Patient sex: M
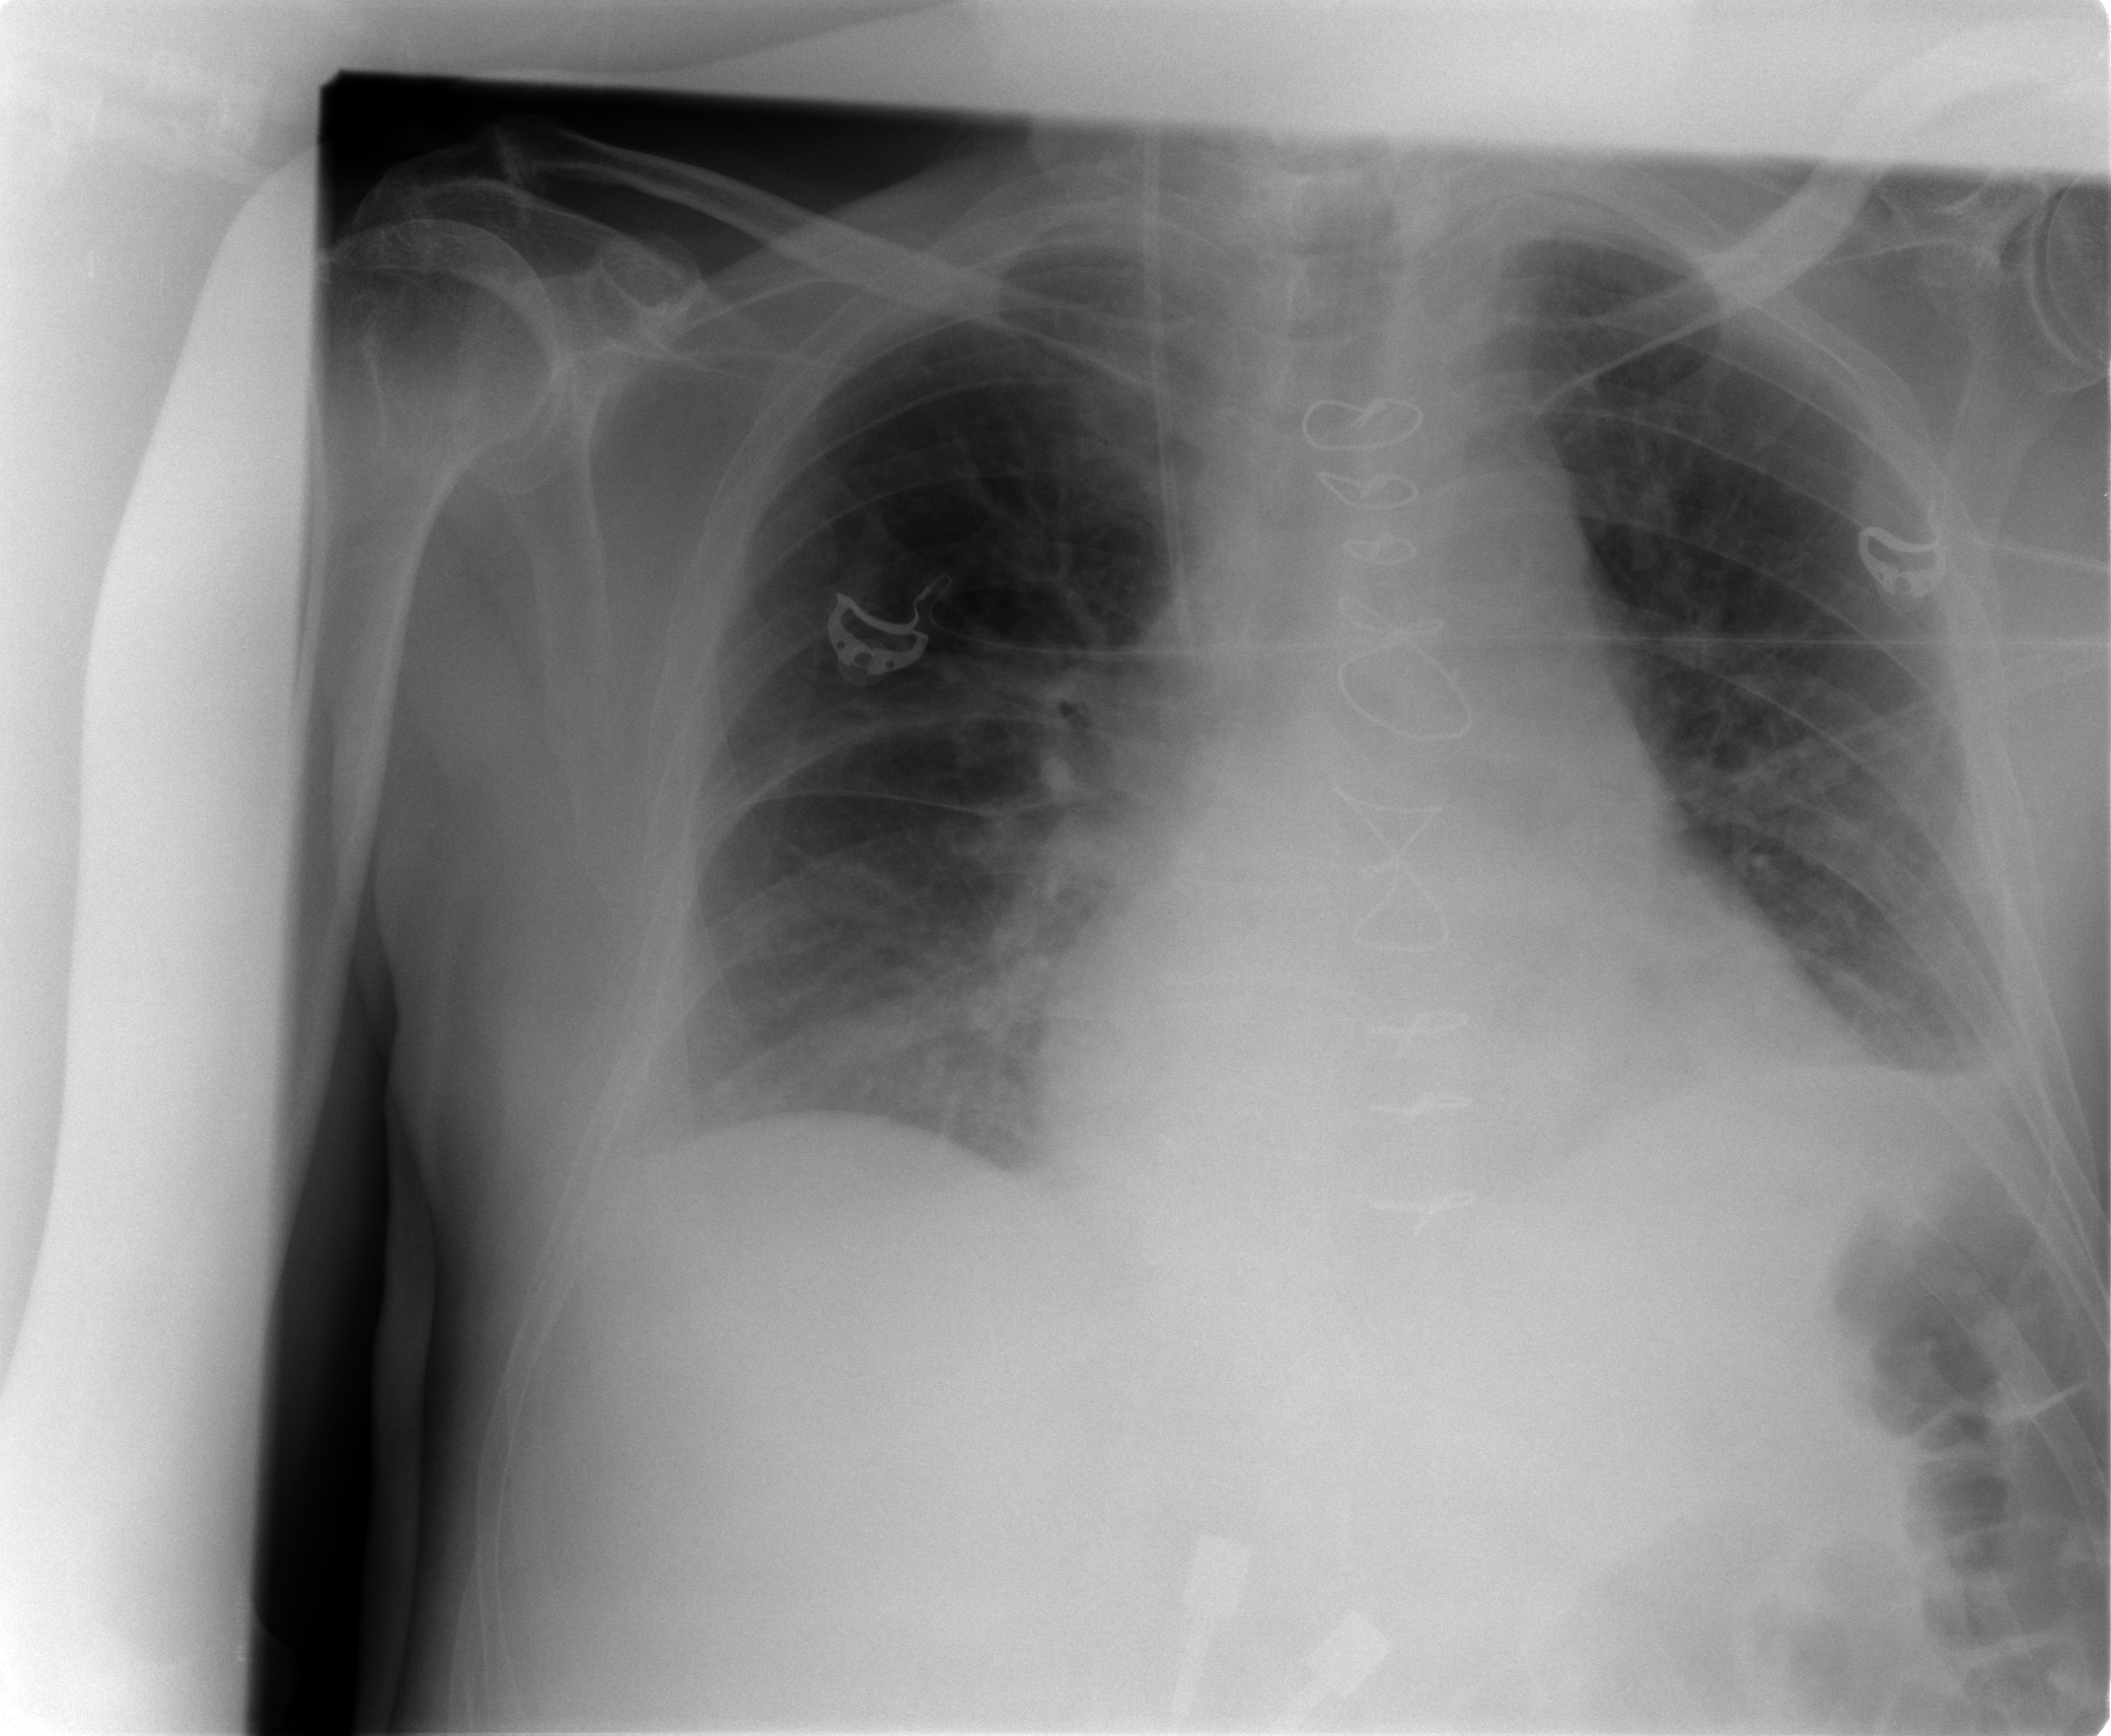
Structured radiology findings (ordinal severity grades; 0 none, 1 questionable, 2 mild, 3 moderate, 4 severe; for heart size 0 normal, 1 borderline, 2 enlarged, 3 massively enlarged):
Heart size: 1
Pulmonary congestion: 2
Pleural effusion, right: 2
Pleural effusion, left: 2
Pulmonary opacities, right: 2
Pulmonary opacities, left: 0
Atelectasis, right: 2
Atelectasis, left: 2